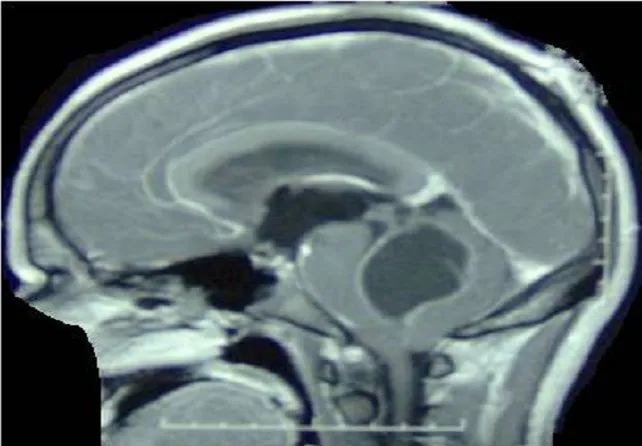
Brain MRI T1 sagittal sequence after Gadolinium injection showing homogeneous wall enhancement.
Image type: radiology (mri)